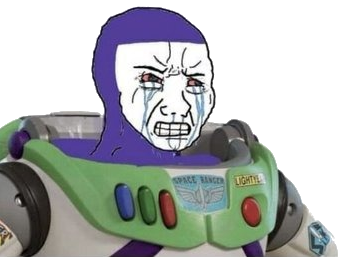
Label: 5_Crying_Wojak